Question: I want to show custom dialog like iphone hud progress Bar Style.but,i am no idea for creating custom dialog like hud progress bar like iphone on android.
I want custom dialog like below image:

Help with me...!
Thanks...!
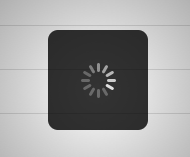
Answer: I have created a sample Android application and a ProgressHUD class which you can use for this purpose. You can find it here:
<URL>